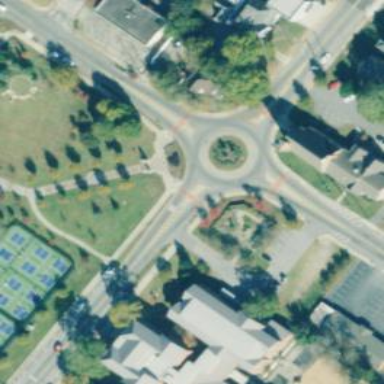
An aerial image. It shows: Tertiary road with asphalt surface leading to roundabout.